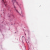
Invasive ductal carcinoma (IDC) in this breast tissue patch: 0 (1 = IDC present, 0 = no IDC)